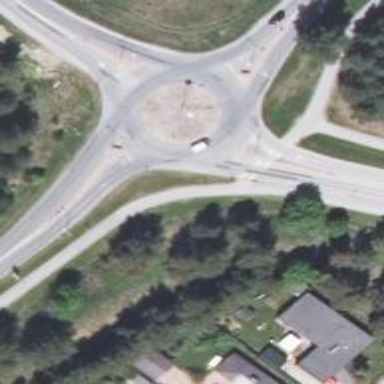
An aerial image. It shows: Secondary road leading to roundabout.